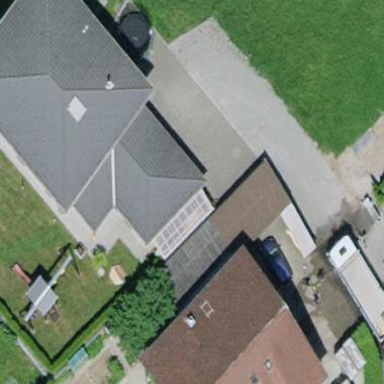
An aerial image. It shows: View of roof of building.